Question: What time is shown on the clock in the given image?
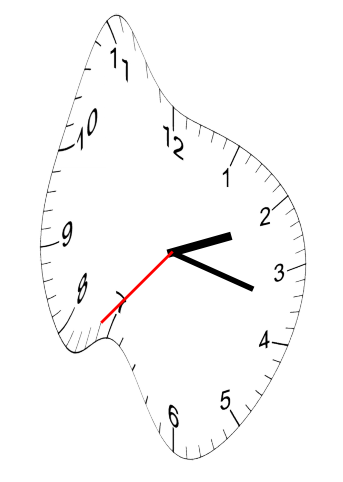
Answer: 02:17:37